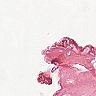
Metastatic tissue present: no